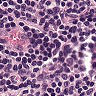
Metastatic tissue present: no